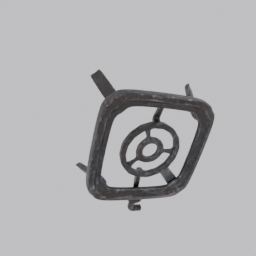
Label: tools